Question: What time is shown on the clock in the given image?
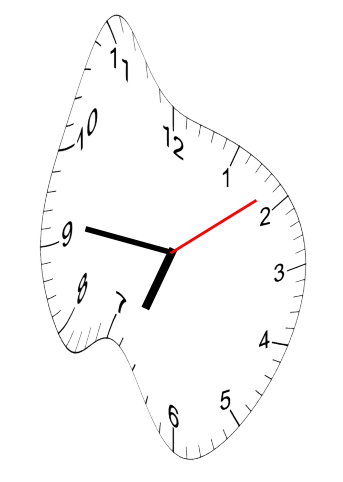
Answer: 06:46:09